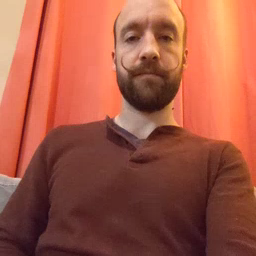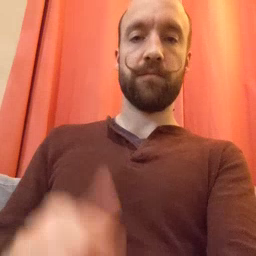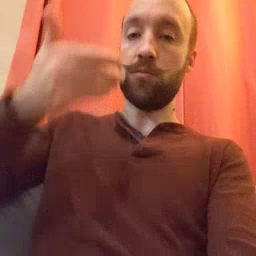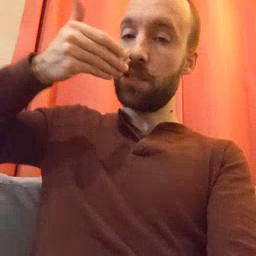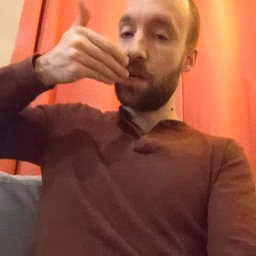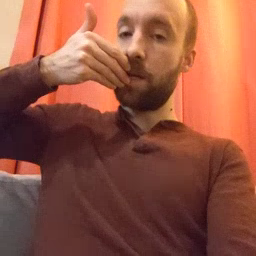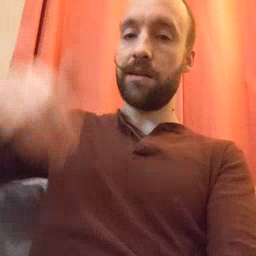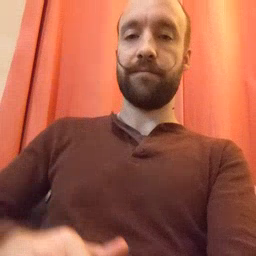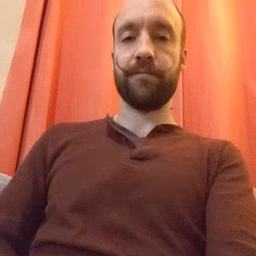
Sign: pizza